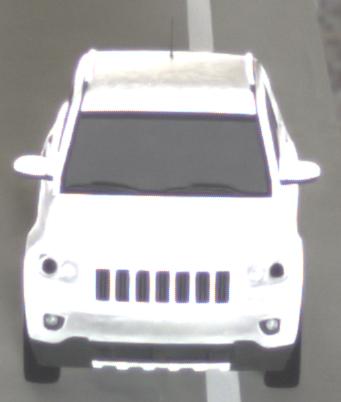
Make: Jeep
Model: Grand Cherokee
Detailed model: WK2
Model produced from: 2010
Model produced until: 2021
Doors: 5
Color: white
Road condition: dry road
Daytime: midday
Contrast: medium contrast